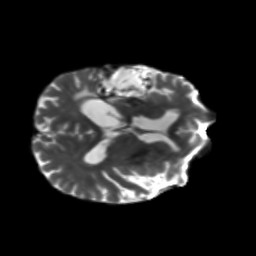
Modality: T2w
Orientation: axial
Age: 55
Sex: male
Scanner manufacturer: siemens
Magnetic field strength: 3 T
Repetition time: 5.47 s
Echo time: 0.0854 s